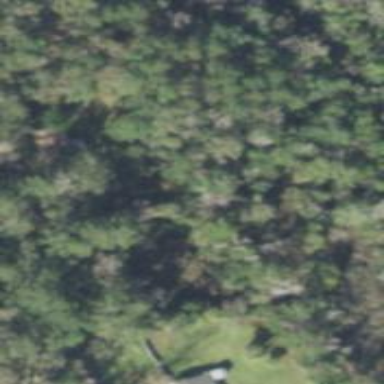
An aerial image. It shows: Mixed woodland area with various types of leaves.